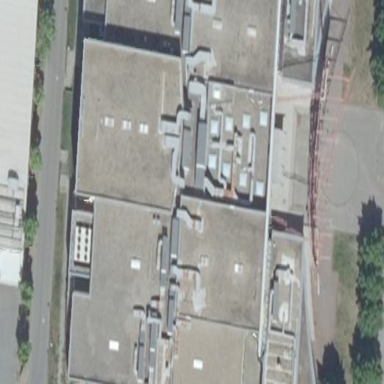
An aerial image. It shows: Cinema building.